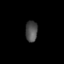
Tissue: skin
Cell type: T cells
Senescence score: 0.2664
Nuclear area (px): 250
Mean DAPI intensity: 76.92